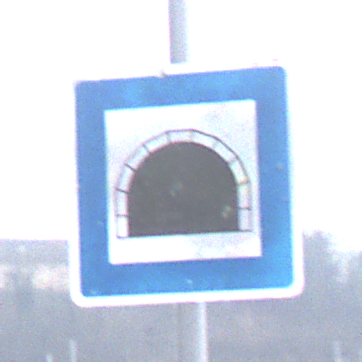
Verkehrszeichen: Tunnel
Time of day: MorningAfternoon
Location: Outdoor (Suburban)
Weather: Overcast
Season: NotSpecified
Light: Natural